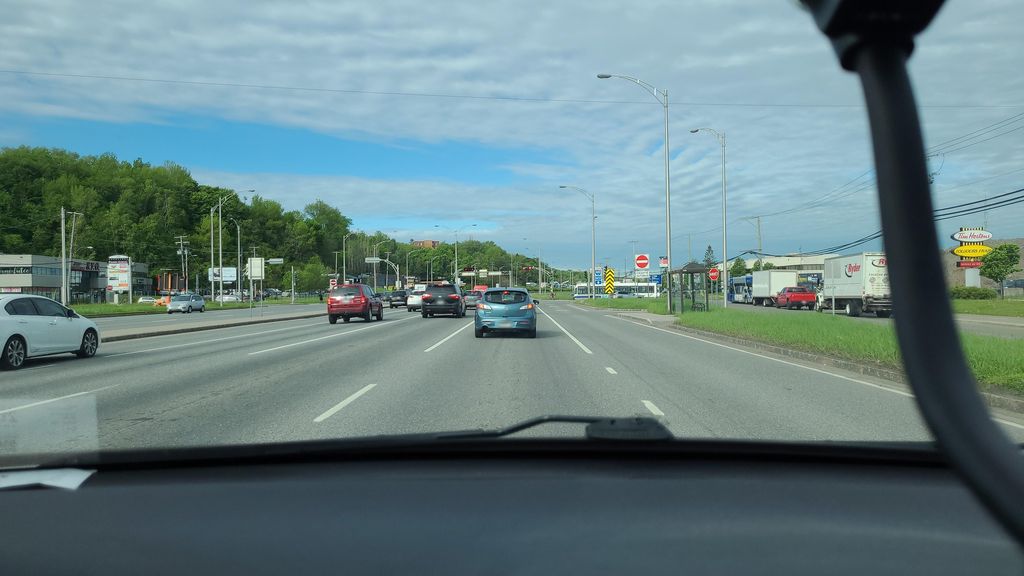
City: quebec_city